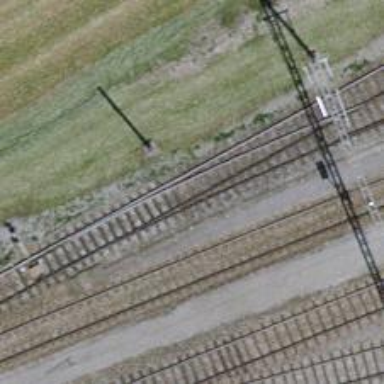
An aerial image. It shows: Railway switch.